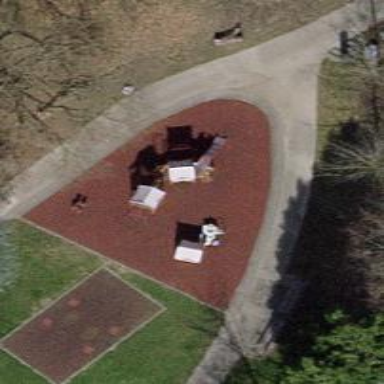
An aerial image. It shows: Playground area for leisure land.